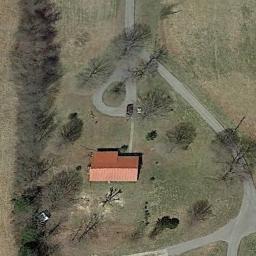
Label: sparse_residential